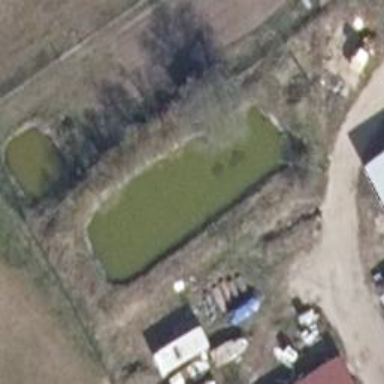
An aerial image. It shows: Fire water pond meant for emergency use.